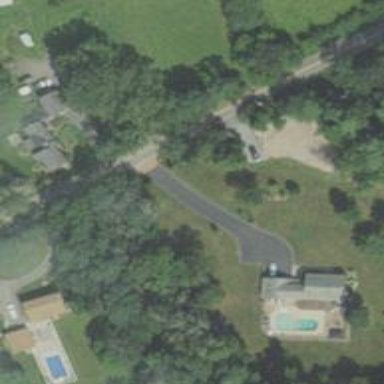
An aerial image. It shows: Driveway.